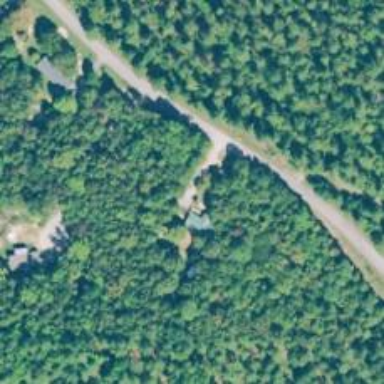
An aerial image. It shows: Driveway leading to service road.